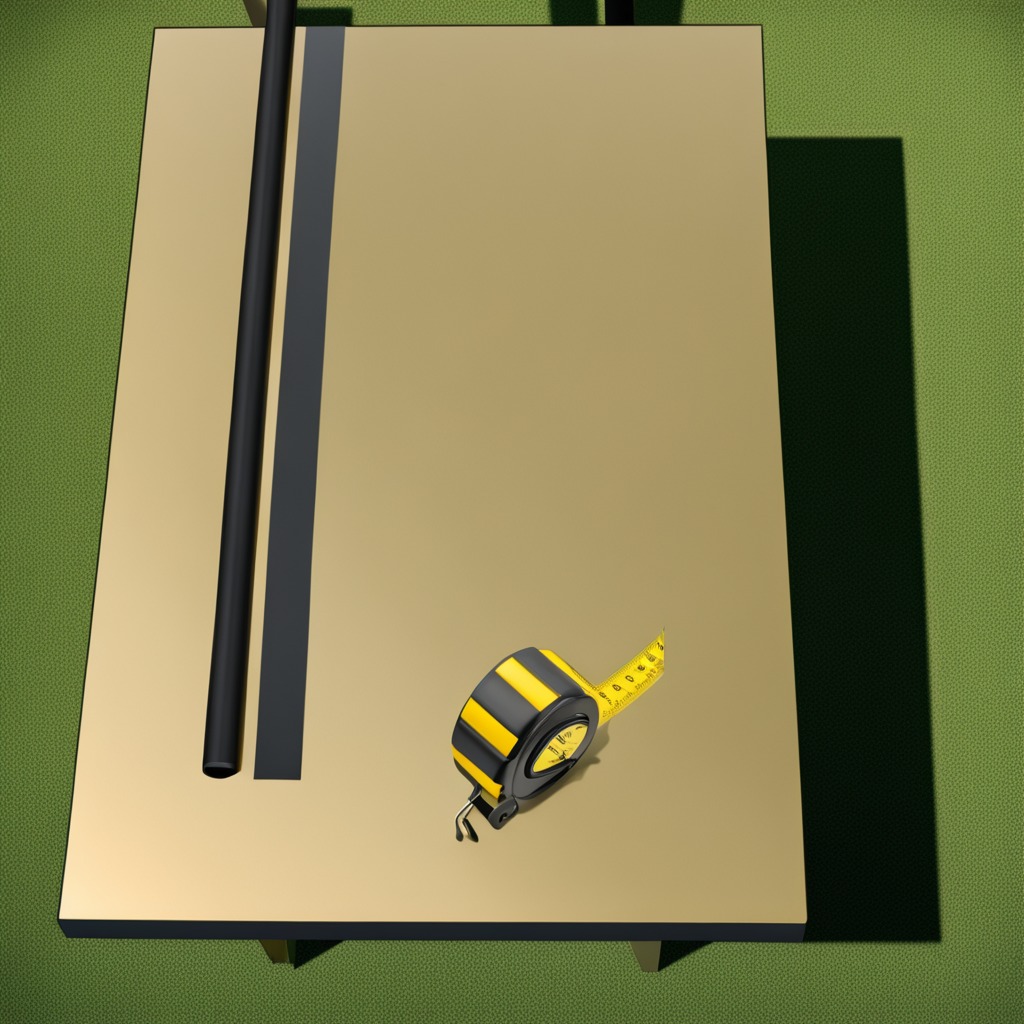
A measuring tape is lying on a clean utility table in a temporary outdoor tool station afternoon light present textured surface.